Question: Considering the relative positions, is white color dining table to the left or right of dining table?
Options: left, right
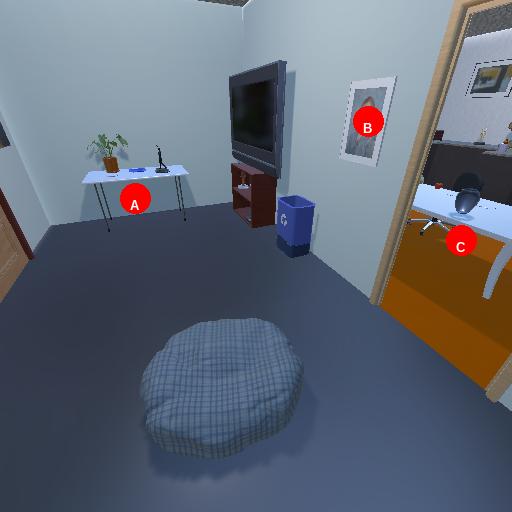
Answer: left